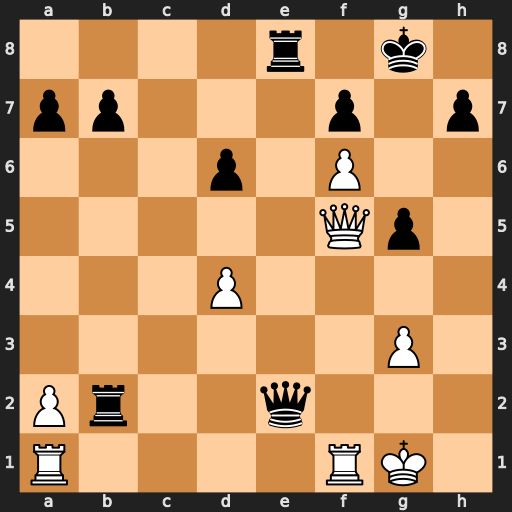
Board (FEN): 4r1k1/pp3p1p/3p1P2/5Qp1/3P4/6P1/Pr2q3/R4RK1
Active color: w
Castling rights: -
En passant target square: -
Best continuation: Qxg5+ Kh8 Qg7#